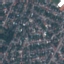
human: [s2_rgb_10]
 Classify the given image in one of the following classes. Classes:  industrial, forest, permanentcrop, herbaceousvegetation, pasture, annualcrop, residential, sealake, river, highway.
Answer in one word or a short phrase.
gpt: Residential